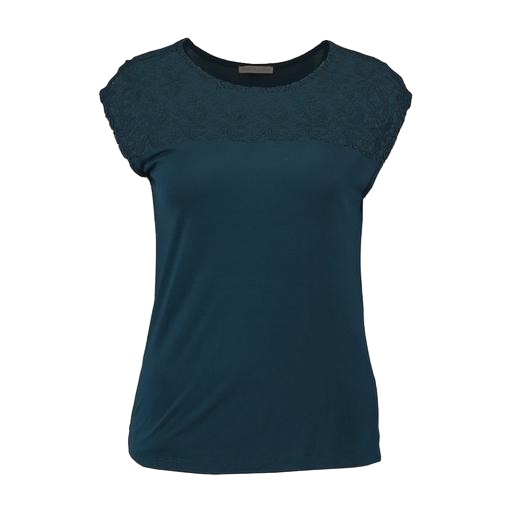
green lace-panel top, lace-yoke t-shirt, green exclusive lace tee, white background